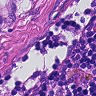
Metastatic tissue present: yes